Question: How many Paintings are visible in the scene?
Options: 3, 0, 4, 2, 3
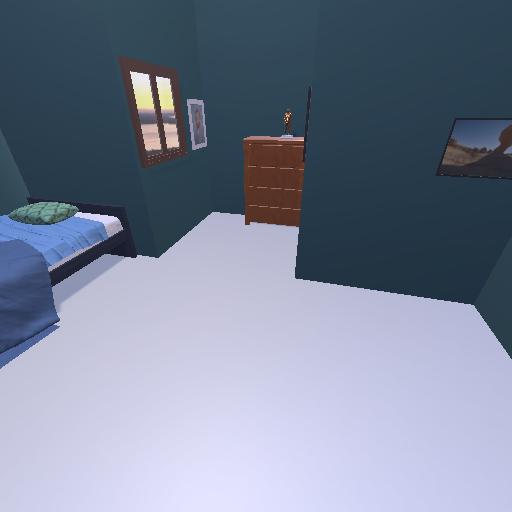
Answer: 3